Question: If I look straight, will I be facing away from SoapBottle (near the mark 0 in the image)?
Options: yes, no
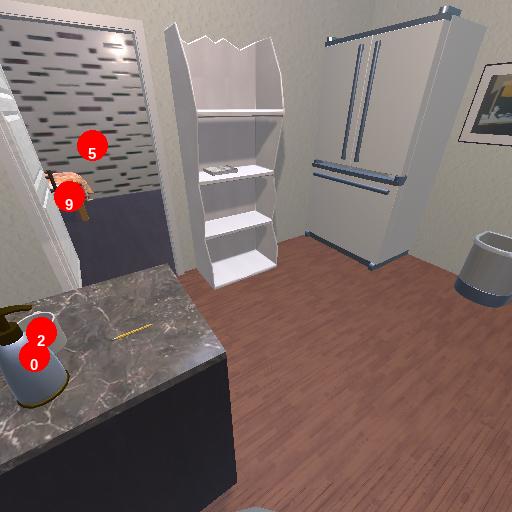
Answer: yes